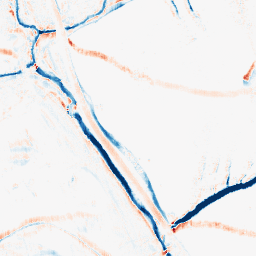
Category: morphological
Decomposition family: morphological_rect
Decomposition parameters: operation: average
width: 5
height: 10
Upsampling method: bicubic
Upsampling parameters: scale: 8
Upsampling scale: 8